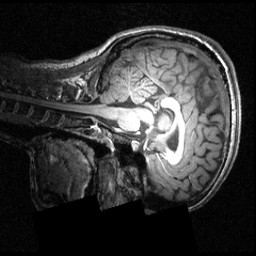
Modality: T1w
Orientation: sagittal
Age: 19
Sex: female
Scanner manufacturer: siemens
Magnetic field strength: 3.951 T
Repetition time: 1.5 s
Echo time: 0.00335 s